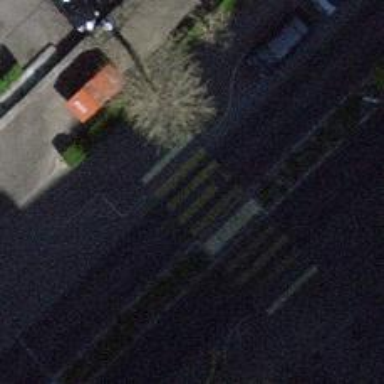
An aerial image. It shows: Zebra crossing on the road.